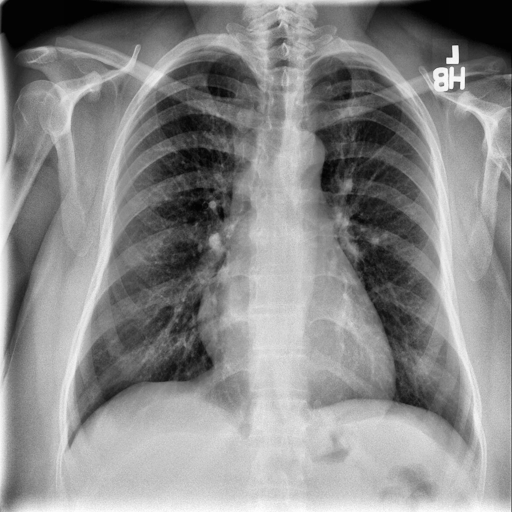
Finding: NORMAL